Question: Below you will find my HTML code :
'''
<?php
require_once("../RMS/php/component.php")
?>
<!DOCTYPE html>
<html lang="en">
<head>
<script src="https://cdn.jsdelivr.net/npm/bootstrap@5.0.0-beta1/dist/js/bootstrap.bundle.min.js" integrity="sha384-ygbV9kiqUc6oa4msXn9868pTtWMgiQaeYH7/t7LECLbyPA2x65Kgf80OJFdroafW" crossorigin="anonymous"></script>
<script src="https://cdn.jsdelivr.net/npm/@popperjs/core@2.5.4/dist/umd/popper.min.js" integrity="sha384-q2kxQ16AaE6UbzuKqyBE9/u/KzioAlnx2maXQHiDX9d4/zp8Ok3f+M7DPm+Ib6IU" crossorigin="anonymous"></script>
<script src="https://cdn.jsdelivr.net/npm/bootstrap@5.0.0-beta1/dist/js/bootstrap.min.js" integrity="sha384-pQQkAEnwaBkjpqZ8RU1fF1AKtTcHJwFl3pblpTlHXybJjHpMYo79HY3hIi4NKxyj" crossorigin="anonymous"></script>
<link rel="stylesheet" href="https://use.fontawesome.com/releases/v5.15.1/css/all.css" integrity="sha384-vp86vTRFVJgpjF9jiIGPEEqYqlDwgyBgEF109VFjmqGmIY/Y4HV4d3Gp2irVfcrp" crossorigin="anonymous">
<link href="https://cdn.jsdelivr.net/npm/bootstrap@5.0.0-beta1/dist/css/bootstrap.min.css" rel="stylesheet" integrity="sha384-giJF6kkoqNQ00vy+HMDP7azOuL0xtbfIcaT9wjKHr8RbDVddVHyTfAAsrekwKmP1" crossorigin="anonymous">
<meta charset="UTF-8">
<link rel="stylesheet" href="styleroles.css">
<meta name="viewport" content="width=device-width, initial-scale=1.0">
<title>Roles</title>
</head>
<body>
<main>
<div class="container text-center">
<h1 class="py-4 bg-dark text-light rounded"><img src="https://www.flaticon.com/premium-icon/icons/svg/<PHONE>.svg" alt=""> Roles</h1>
<div class="d-flex justify-content-center">
<form action="" method="post" class="w-50">
<div class="pt-2">
<?php inputElement("<i class='fas fa-id-badge fa-2x'></i>", "ID", "id", ""); ?>
</div>
<div class="pt-2 ">
<?php inputElement("<i class='fas fa-user-tie fa-2x'></i>", "Role", "role_name", ""); ?>
</div>
</form>
</div>
</div>
</main>
</body>
</html>
'''
The output of the code :

I want the Role textbox to come in the center as the ID textbox.
Only The ID textbox is justified to the centre.
Even the Role textbox div is inside that div.
But the justify-content-center is just being applied to ID textbox.
I want both the textboxes to the .
Why is that like that?
I'm looking forward to any solutions you might come up with.
Thanks.
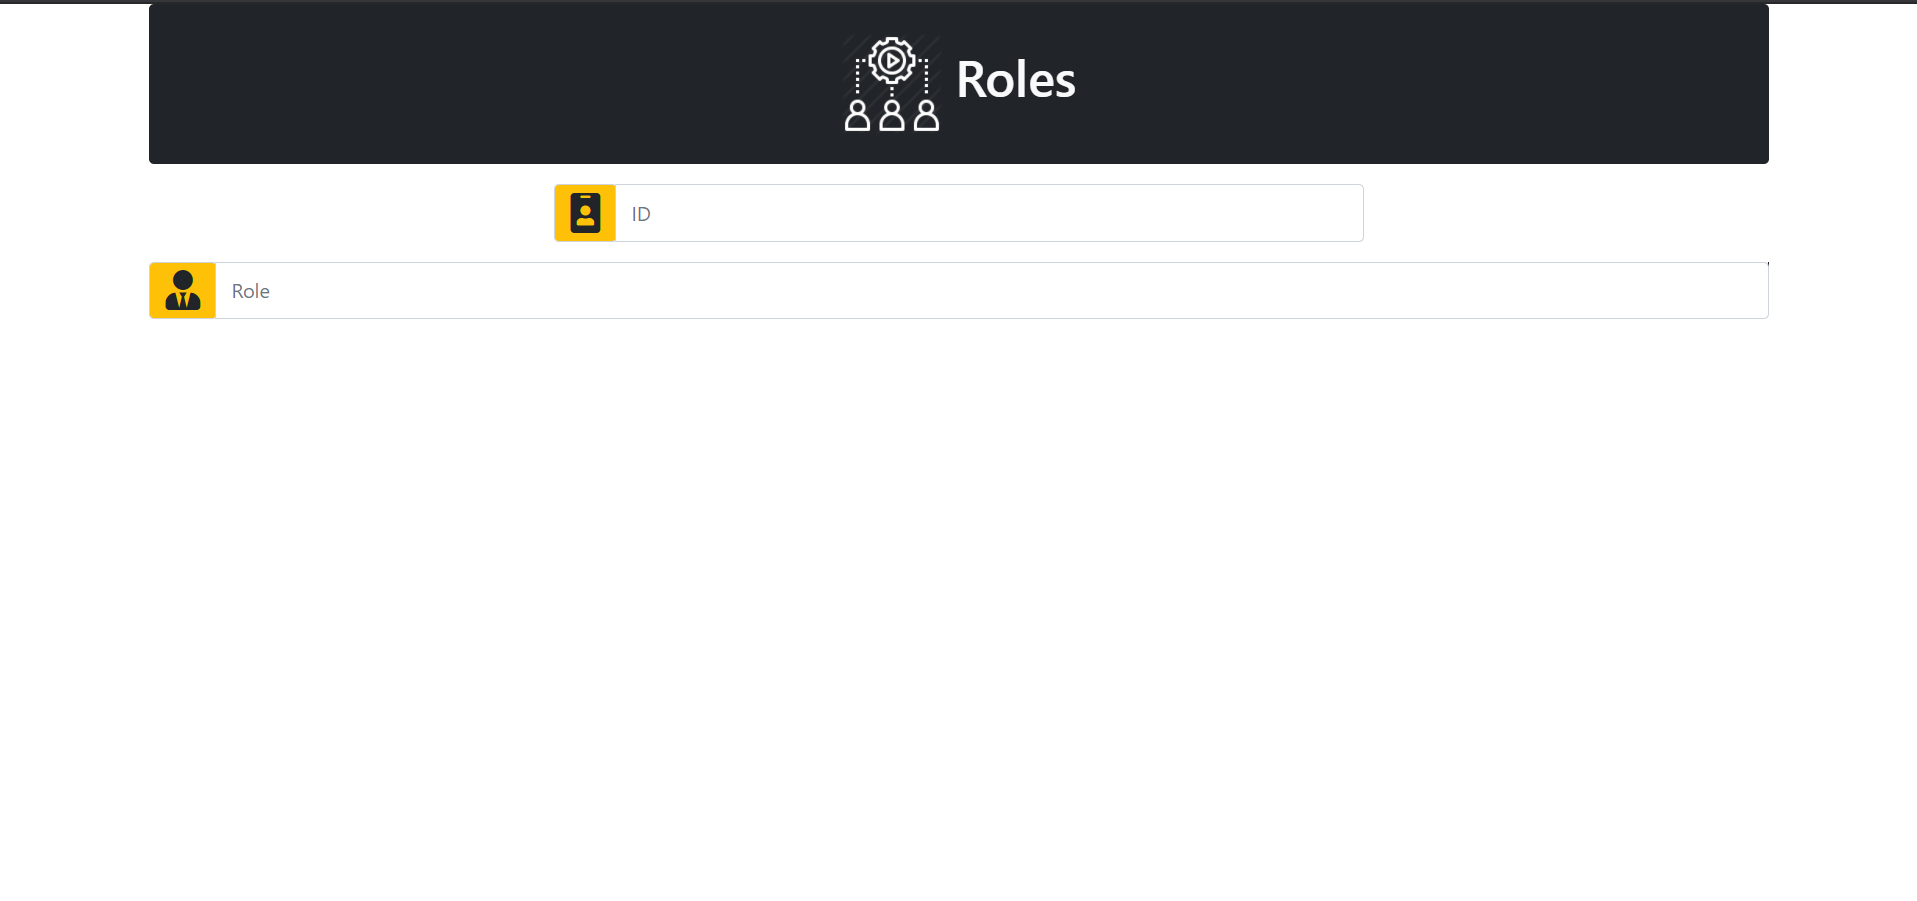
Answer: This would suffice:
'''
<body>
<div class="container">
<h1 class="py-4 bg-dark text-light rounded" style="object-fit: cover;"><img
src="https://www.flaticon.com/premium-icon/icons/svg/<PHONE>.svg" alt=""> Roles</h1>
<!-- <div class="d-flex justify-content-center"> -->
<form action="" method="post">
<div class="row">
<div class="col-4">
</div>
<div class="col-4 pt-2">
<i class='fas fa-id-badge fa-2x'></i><input type="text">
</div>
<div class="col-4">
</div>
</div>
<div class="row">
<div class="col-4">
</div>
<div class="col-4 pt-2 ">
<i class='fas fa-user-tie fa-2x'></i><input type="text">
</div>
<div class="col-4">
</div>
</div>
</div>
</form>
<!-- </div> -->
</div>
<script src="https://cdnjs.cloudflare.com/ajax/libs/jquery/3.5.1/jquery.slim.min.js"></script>
<script src="https://cdnjs.cloudflare.com/ajax/libs/popper.js/1.16.1/umd/popper.min.js"></script>
<script src="https://cdnjs.cloudflare.com/ajax/libs/twitter-bootstrap/4.5.3/js/bootstrap.min.js"></script>
</body>
'''
see it working:<URL>